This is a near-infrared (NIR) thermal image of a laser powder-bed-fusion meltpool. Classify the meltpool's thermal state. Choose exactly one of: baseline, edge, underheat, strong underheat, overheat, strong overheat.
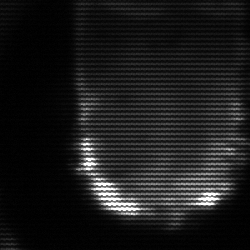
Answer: baseline